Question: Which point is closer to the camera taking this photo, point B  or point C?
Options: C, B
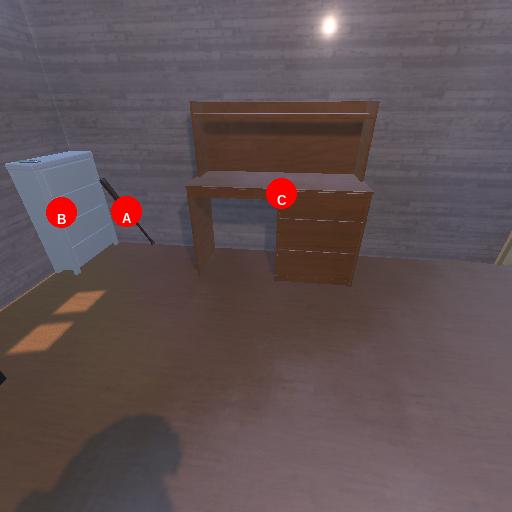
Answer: C